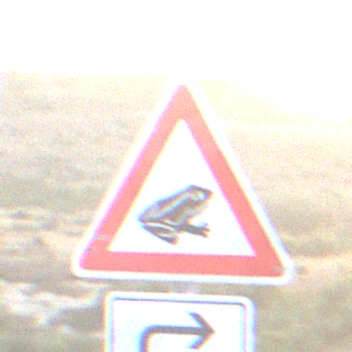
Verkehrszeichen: AmphibienwanderungLinks
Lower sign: RichtungsangabeDurchPfeile5
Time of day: SunriseSunset
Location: Outdoor (Nature)
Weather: PartlyCloudy
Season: NotSpecified
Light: Natural